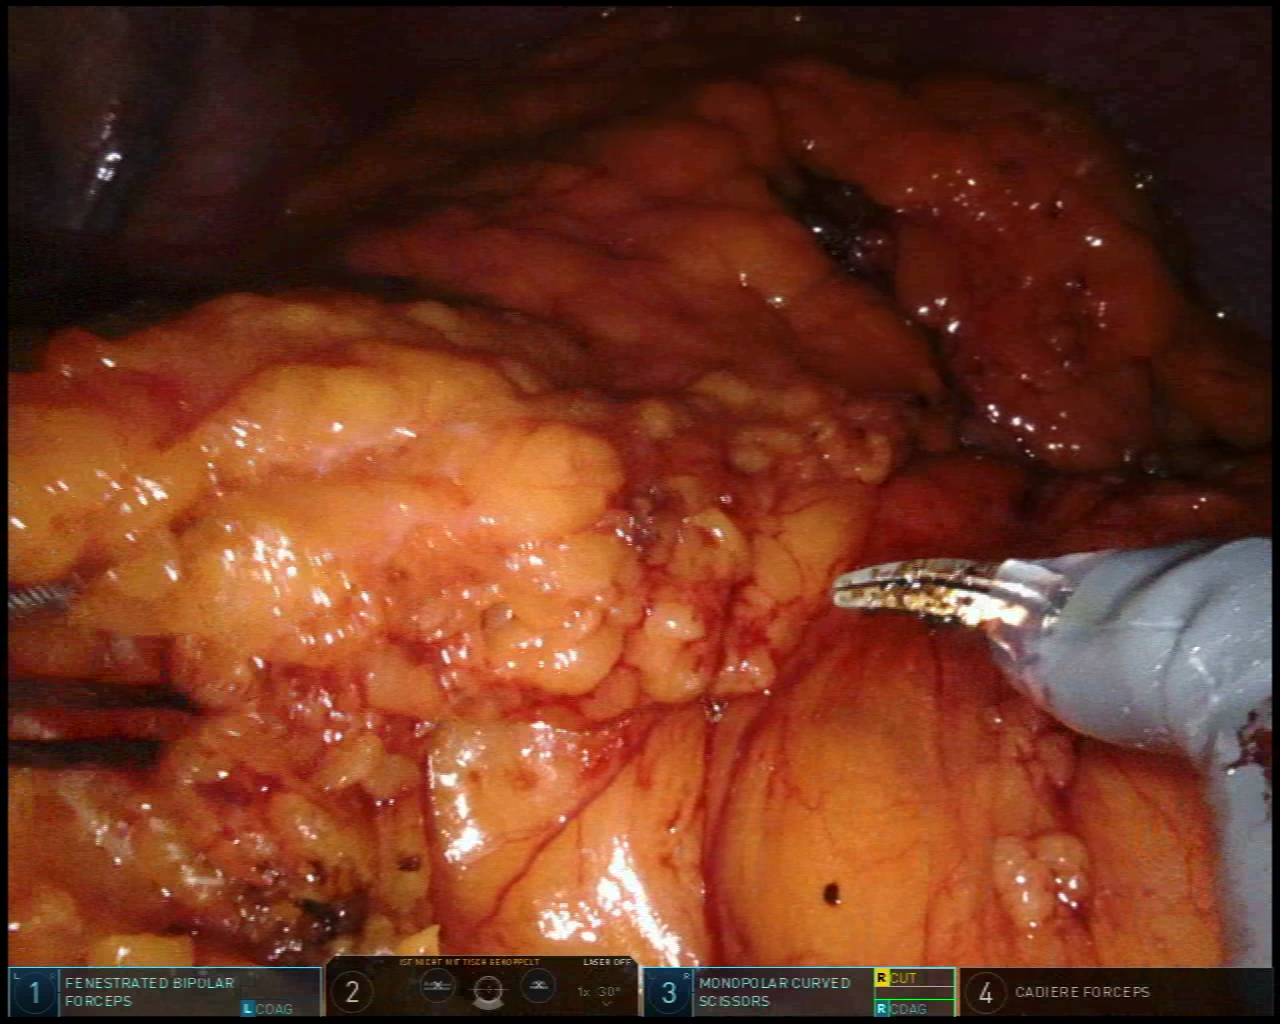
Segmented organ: liver
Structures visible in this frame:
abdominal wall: yes
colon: no
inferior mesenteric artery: no
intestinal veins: no
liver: yes
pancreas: no
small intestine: no
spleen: no
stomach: no
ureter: no
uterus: no
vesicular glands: no